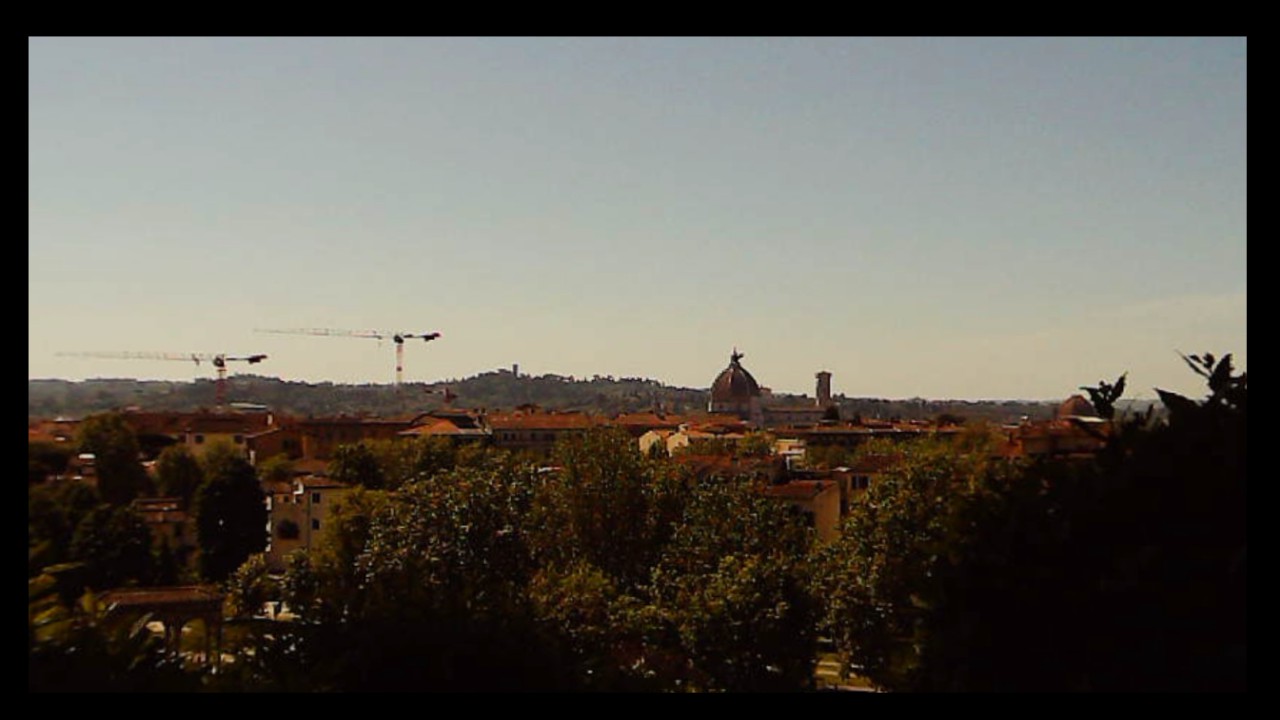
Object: Betafpv air75